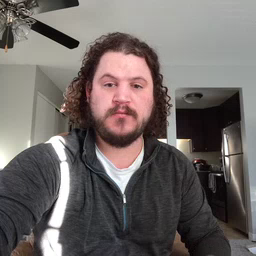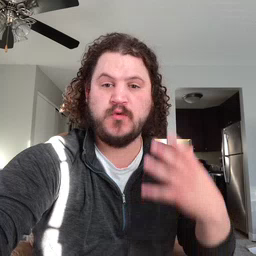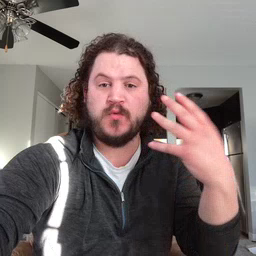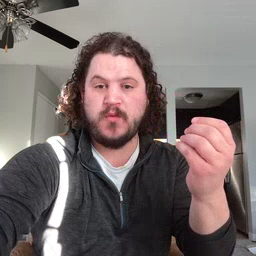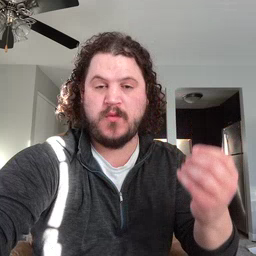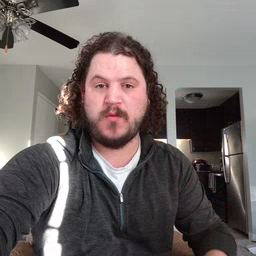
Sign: go